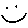
Label: smiley face